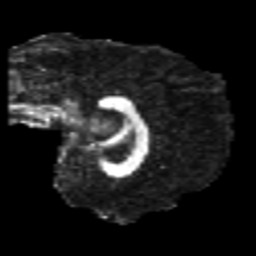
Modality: FA
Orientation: sagittal
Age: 23
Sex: female
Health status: healthy
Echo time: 0.074 s